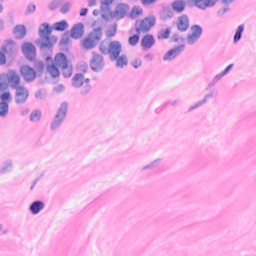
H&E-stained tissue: Breast